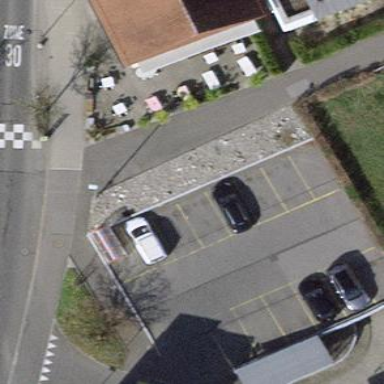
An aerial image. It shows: Street side parking area.